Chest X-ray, PA view. Patient: 27 years old, sex F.
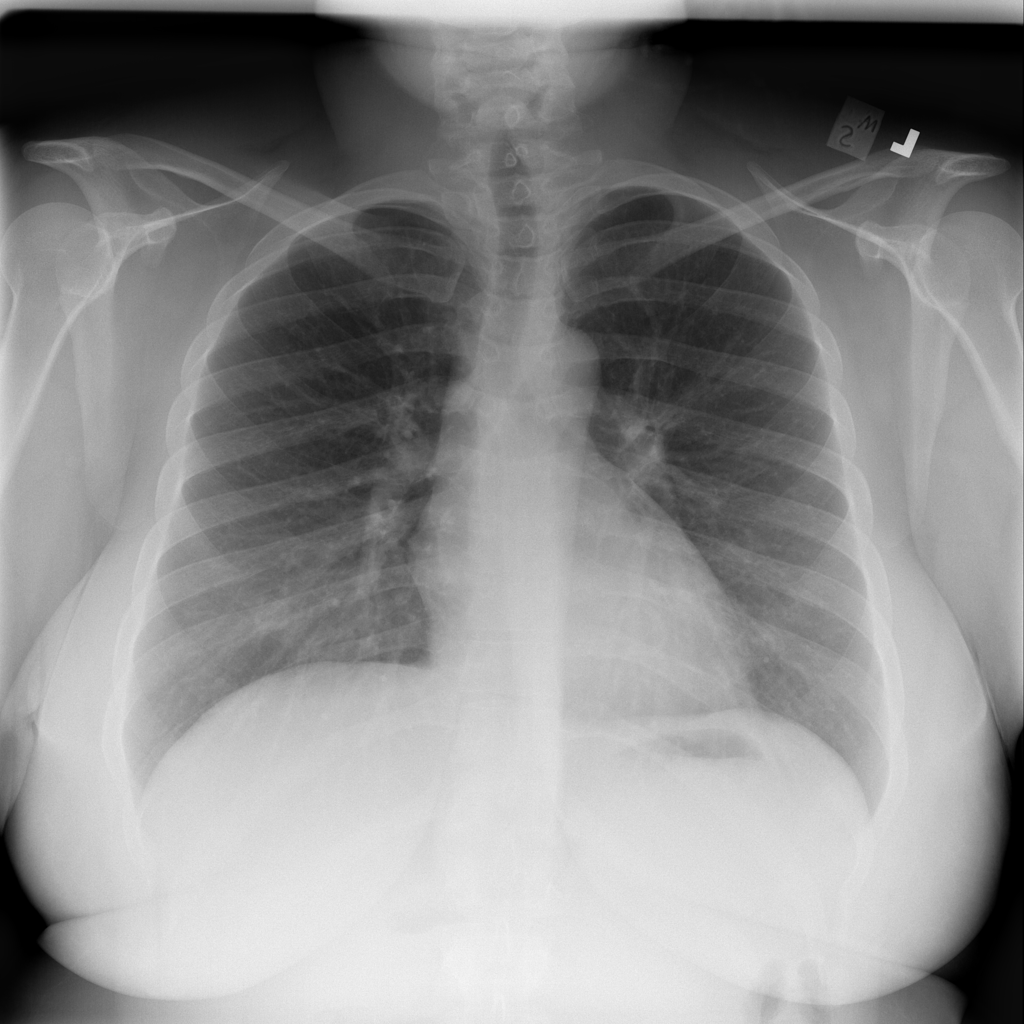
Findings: No Finding